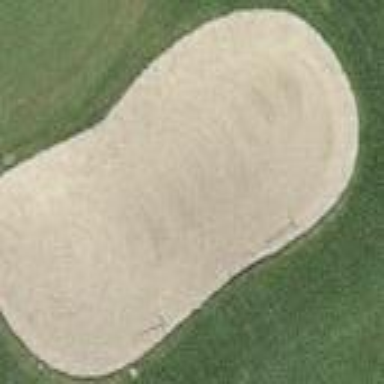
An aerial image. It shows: Sand bunker on golf course.